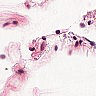
Metastatic tissue present: no